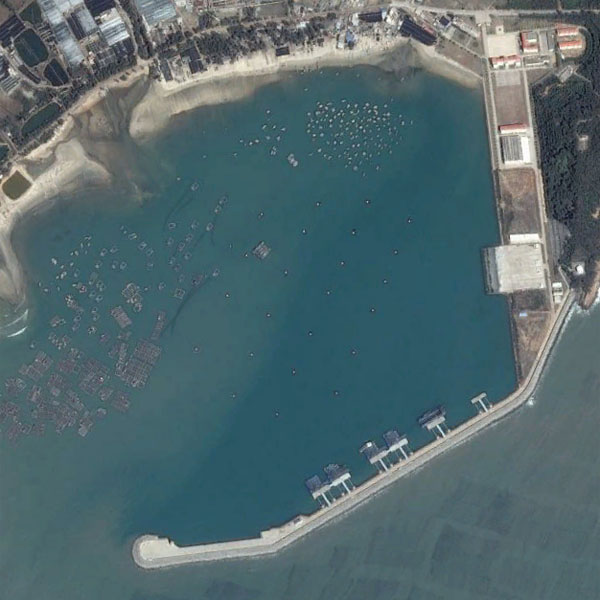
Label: Port